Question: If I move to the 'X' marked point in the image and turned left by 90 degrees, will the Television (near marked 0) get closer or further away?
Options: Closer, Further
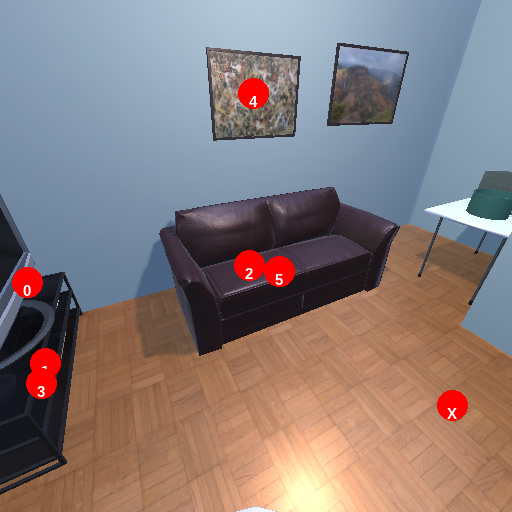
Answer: Closer